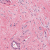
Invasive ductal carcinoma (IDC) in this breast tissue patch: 0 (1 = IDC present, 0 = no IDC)